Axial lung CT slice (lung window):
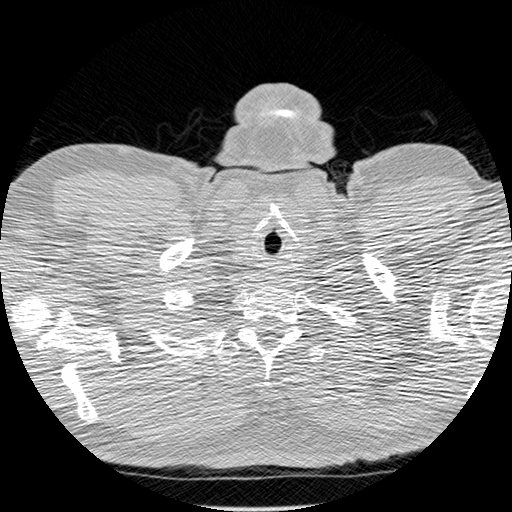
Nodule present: no